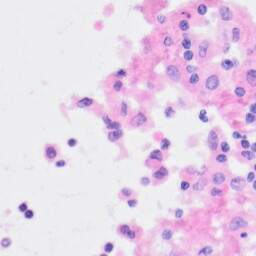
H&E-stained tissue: Kidney